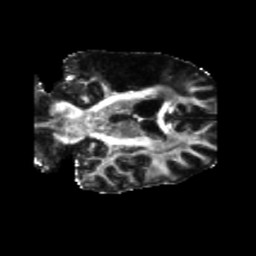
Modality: FA
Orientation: coronal
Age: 56
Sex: male
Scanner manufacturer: siemens
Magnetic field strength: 3 T
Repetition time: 5.25 s
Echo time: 0.08 s